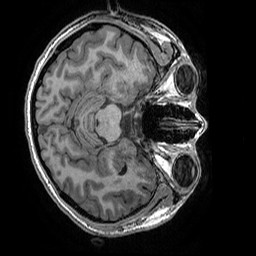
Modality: T1w
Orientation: axial
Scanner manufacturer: ge
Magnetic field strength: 3 T
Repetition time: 0.008184 s
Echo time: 0.003192 s